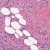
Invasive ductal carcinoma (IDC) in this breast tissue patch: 1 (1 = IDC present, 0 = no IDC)